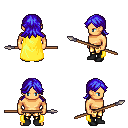
a pixel art fantasy rpg character, male body template, human, tanned skin, yellow cape, gold greaves, blue loose hair, black shoes, spear, four views (front, back, left, right), 2x2 character sprite sheet, small pixel art, hard edges, no anti-aliasing